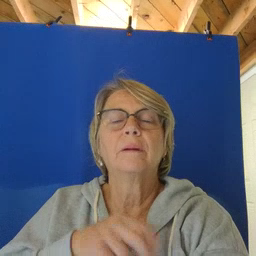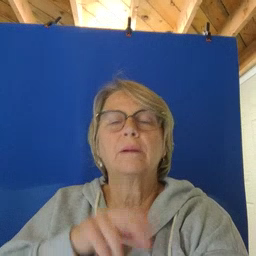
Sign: beside